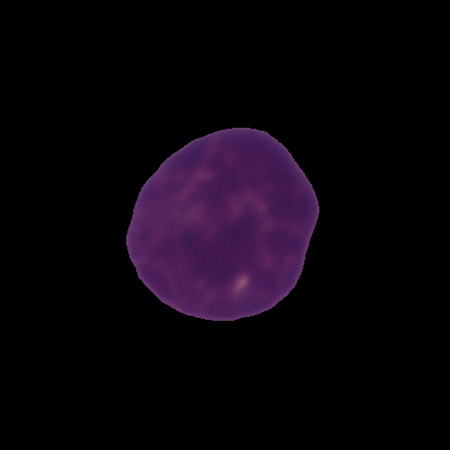
Label: healthy